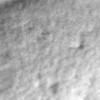
Label: no_change